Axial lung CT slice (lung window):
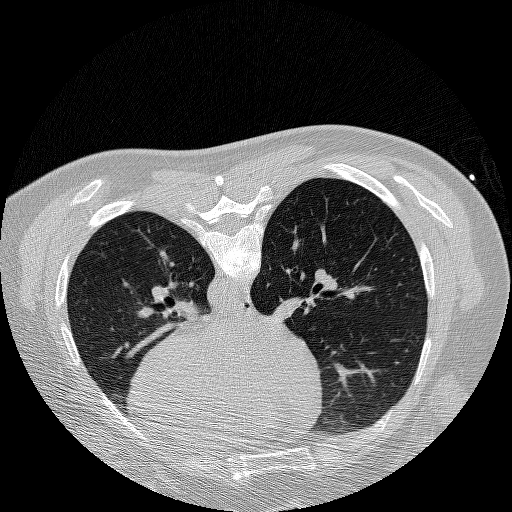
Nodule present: no